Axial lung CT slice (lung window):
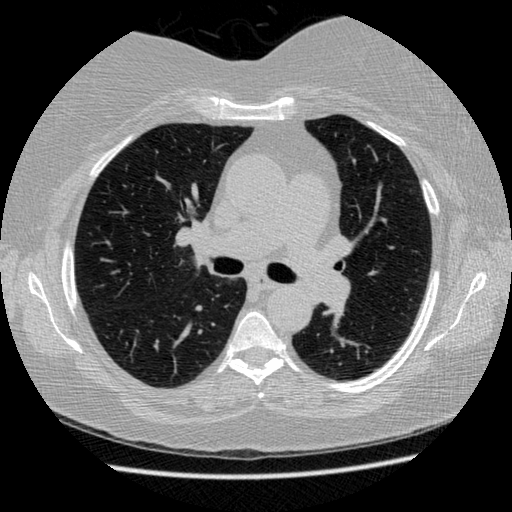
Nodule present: no